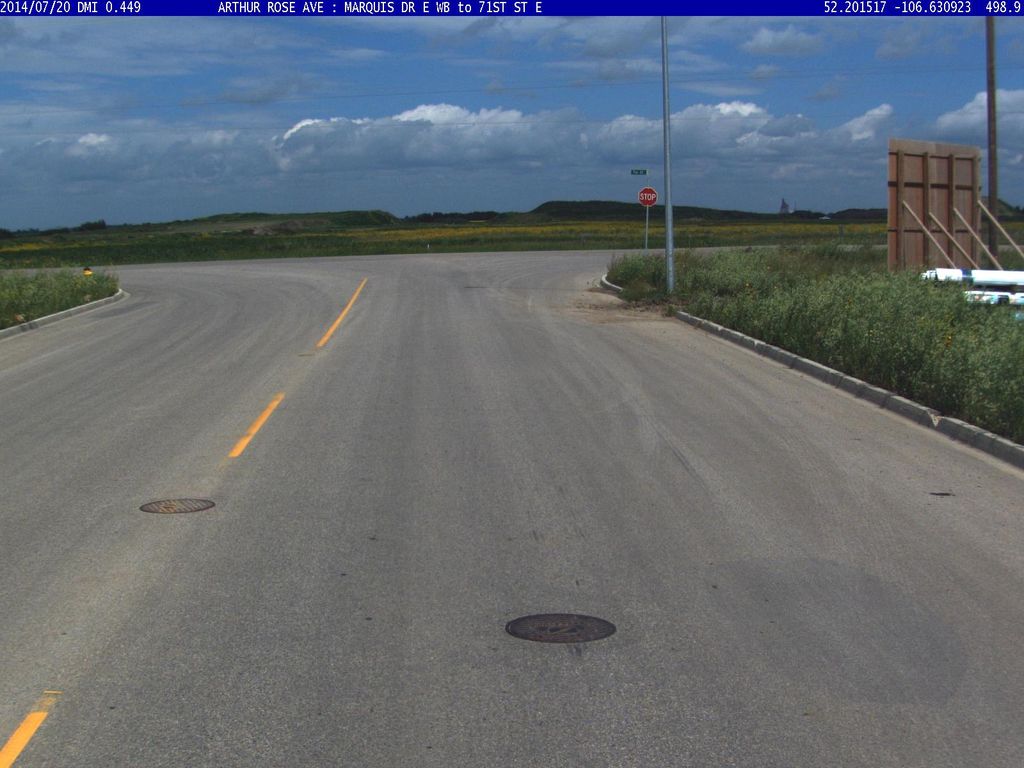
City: saskatoon